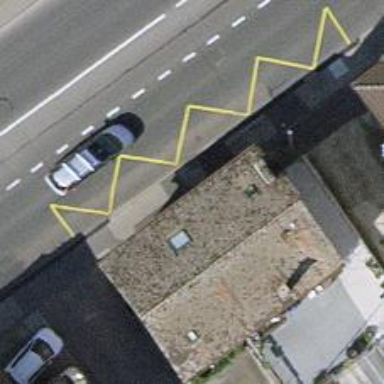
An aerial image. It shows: Bus stop with platform for public transport.